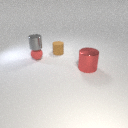
small gray metal cylinder above small red rubber sphere